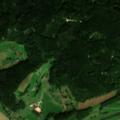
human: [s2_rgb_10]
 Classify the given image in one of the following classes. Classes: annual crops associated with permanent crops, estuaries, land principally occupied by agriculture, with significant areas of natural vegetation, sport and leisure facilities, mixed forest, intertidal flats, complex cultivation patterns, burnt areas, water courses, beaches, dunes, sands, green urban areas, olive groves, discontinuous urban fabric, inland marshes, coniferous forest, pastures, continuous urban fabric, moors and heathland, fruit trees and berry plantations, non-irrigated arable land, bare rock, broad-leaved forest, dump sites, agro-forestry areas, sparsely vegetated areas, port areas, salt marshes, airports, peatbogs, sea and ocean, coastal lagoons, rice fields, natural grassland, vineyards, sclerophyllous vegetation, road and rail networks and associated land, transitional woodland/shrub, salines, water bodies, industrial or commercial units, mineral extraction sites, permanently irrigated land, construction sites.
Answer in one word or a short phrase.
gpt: discontinuous urban fabric, non-irrigated arable land, pastures, coniferous forest